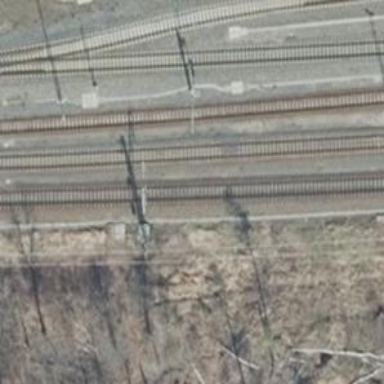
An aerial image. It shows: Railway track with contact line for electrification.